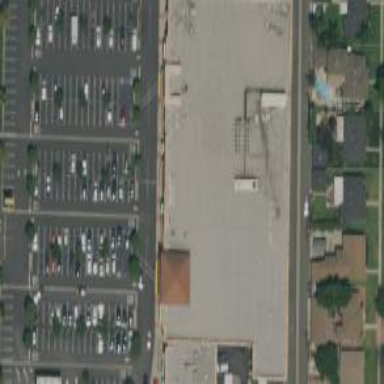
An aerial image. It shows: Retail building housing supermarket.